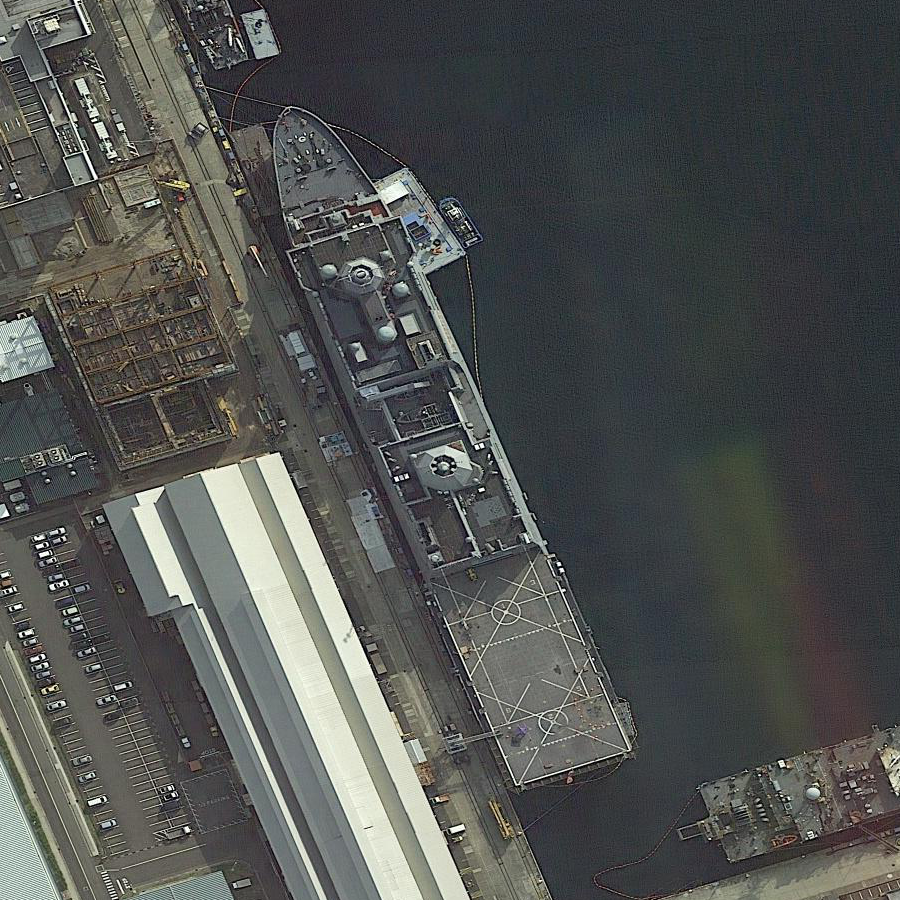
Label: combat